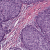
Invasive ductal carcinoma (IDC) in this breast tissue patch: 0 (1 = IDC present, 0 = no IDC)